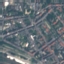
Land use / land cover: Residential